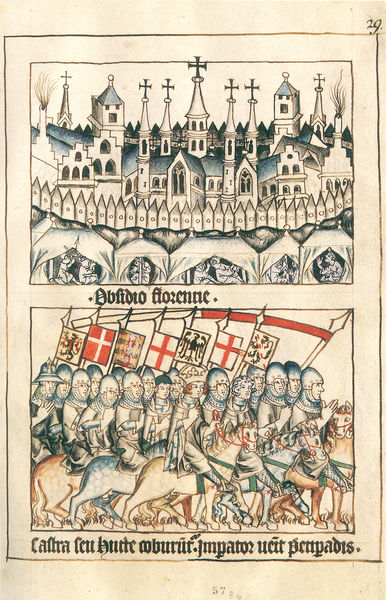
Titel: Trierer Bildhandschrift/Bilderchronik von Kaiser Heinrich VII. und Kurfürst Balduin von Luxemburg 1308-1313/ Kaiser Heinrichs Romfahrt
Schlagwörter: adler, blau, feuer, weiß, stadt, fenster, schwarz, rot, zaun, architektur, kirche, krone, pferd, pferde, reiter, reiten, zügel, schrift, fahnen, könig, soldaten, soldiers, zinnen, kirchen, stadtansicht, buch, burg, kreuz, türme, seite, illustration, waffen, helm, ritter, heer, wappen, helme, kreuze, mauern, schloß, horses, mittelalter, krieger, stadtmauer, kreuzzug, hellebarden, flaggen, georgskreuz, zelt, zelte, kriche, latein, english, religion, buchmalerei, belagerung, cavaliers, rüstunfahne, umfassungsmauern, medieval, castle, christian, war